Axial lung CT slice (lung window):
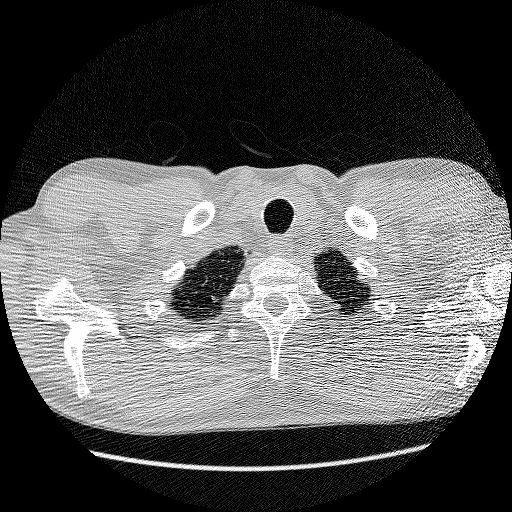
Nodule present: no